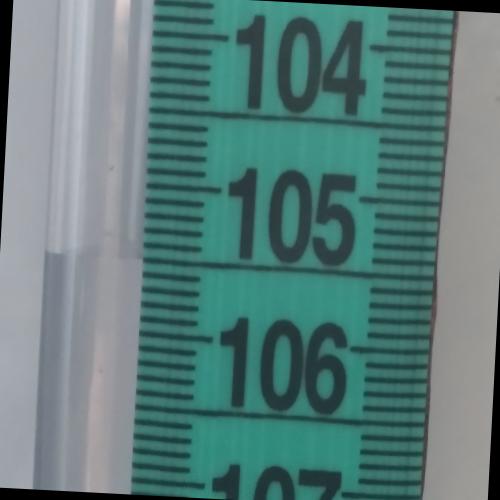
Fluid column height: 105.5 cm